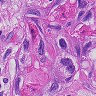
Metastatic tissue present: yes